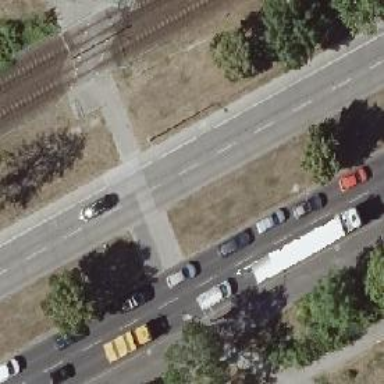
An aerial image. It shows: Uncontrolled road crossing with pedestrian island.